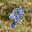
Label: 9